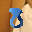
Label: 8